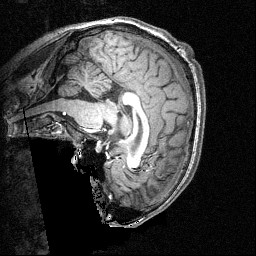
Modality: T1w
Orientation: sagittal
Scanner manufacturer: siemens
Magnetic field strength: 3 T
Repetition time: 1.54 s
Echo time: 0.00304 s